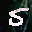
Label: 5